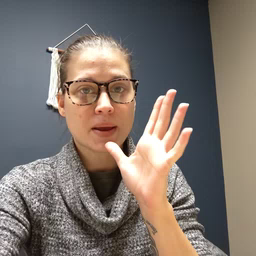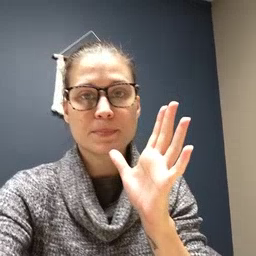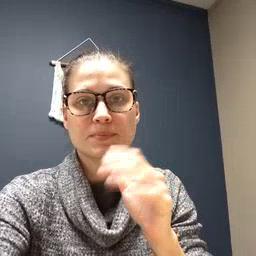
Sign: mom